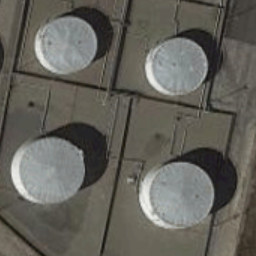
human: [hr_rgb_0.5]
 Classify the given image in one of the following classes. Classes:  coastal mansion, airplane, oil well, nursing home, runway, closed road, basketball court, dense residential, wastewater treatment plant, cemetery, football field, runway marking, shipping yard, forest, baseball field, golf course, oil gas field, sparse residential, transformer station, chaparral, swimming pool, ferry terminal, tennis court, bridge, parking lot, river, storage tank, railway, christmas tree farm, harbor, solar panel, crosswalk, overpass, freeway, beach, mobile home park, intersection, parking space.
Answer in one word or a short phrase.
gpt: storage tank